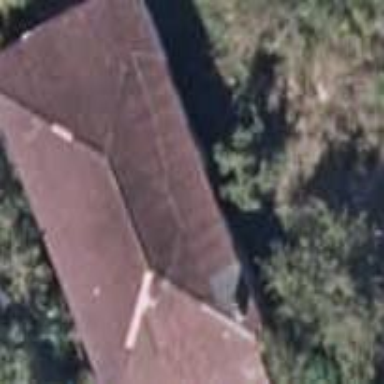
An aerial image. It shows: Simple house.